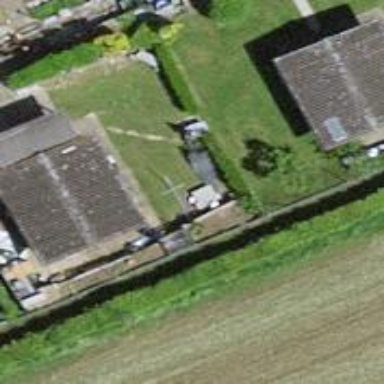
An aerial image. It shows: Allotment house.